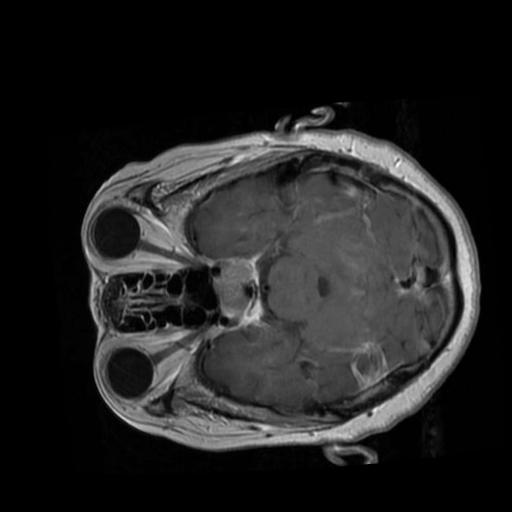
Label: brain_tumor